Field crop: maize
Growth stage: 2
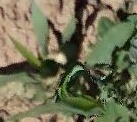
Species: maize